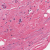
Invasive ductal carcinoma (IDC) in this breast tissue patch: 0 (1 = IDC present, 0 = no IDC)